Question: Trying to get all the users from my database, yet when I do so, the query fails.
Attempting to do so with
'''
$userNames = mysqli_query($con, "SELECT * FROM Login");
'''
Where in PHPMyAdmin the database has a few records in the table login.
I checked if the connection is connected, its connected.
Is there any reason this wouldn't work?
Here is a <URL>, you can try logging in with Username and Password.
EDIT: From the example page, here is the code used to test:
'''
if (mysqli_connect_errno($con)) {
echo "Failed to connect to MySQL: " . mysqli_connect_error() . "<br />";
} else {
echo "Connected to MySQL!<br />";
}
if(mysqli_query($con, "SELECT * FROM Login")){
echo "Query good!<br />";
} else {
echo "Query bad!<br />";
}
'''
EDIT 2: Here is a screenshot of the table existing, and the data existing:

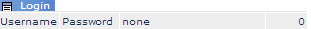
Answer: I use this
'''
$con = StartDatabase("localhost", "username", "password", "mydatabase");
function StartDatabase($dblocation, $dbuser, $dbpasswd, $dbname){
$link = mysqli_connect($dblocation, $dbuser, $dbpasswd, $dbname);
if (!$link) {
die('Connect Error (' . mysqli_connect_errno() . ') '
. mysqli_connect_error());
}
return $link;
}
if(mysqli_query($con, "SELECT * FROM Login")){
echo "Query good!<br />";
} else {
echo "Query bad!<br />";
}
'''